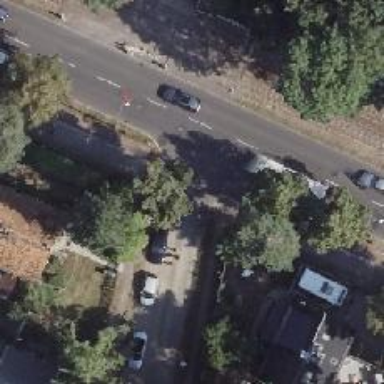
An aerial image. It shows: Unmarked road crossing.